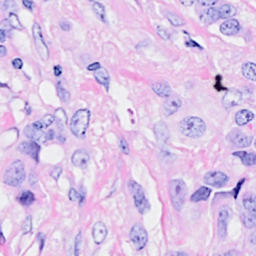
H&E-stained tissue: Breast